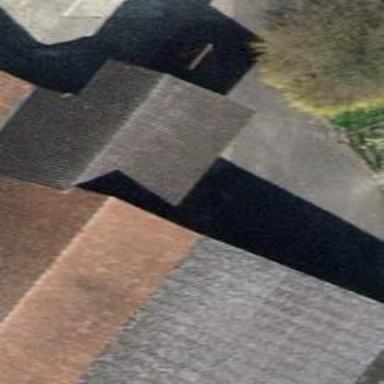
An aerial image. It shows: Gabled roof on farm auxiliary building.